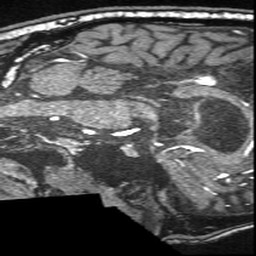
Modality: angio
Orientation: sagittal
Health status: ill
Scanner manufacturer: siemens
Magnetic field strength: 1.5 T
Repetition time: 0.026 s
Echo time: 0.007 s